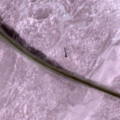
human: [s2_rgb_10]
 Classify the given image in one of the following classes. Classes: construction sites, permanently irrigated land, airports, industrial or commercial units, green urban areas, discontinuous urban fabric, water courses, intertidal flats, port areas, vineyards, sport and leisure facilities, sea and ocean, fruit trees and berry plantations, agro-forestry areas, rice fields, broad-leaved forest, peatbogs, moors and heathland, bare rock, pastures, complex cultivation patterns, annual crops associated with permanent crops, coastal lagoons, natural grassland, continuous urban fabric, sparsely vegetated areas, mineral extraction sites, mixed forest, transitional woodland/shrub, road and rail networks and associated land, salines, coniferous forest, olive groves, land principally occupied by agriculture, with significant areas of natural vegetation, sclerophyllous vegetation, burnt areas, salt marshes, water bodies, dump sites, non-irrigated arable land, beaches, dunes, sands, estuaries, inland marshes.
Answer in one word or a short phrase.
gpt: sea and ocean